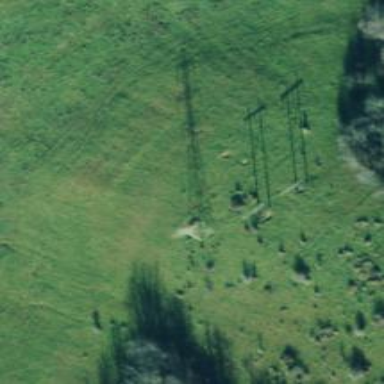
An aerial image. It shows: Lattice structure tower used for power distribution.